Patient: sex F, age 71
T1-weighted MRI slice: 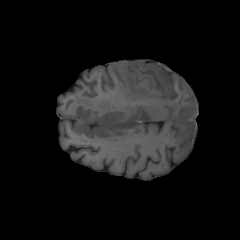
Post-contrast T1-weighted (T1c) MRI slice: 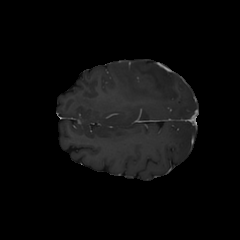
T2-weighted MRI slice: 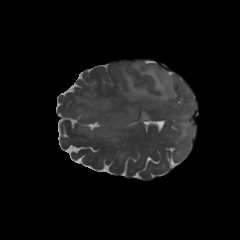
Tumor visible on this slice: yes
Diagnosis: Glioblastoma, IDH-wildtype
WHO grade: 4